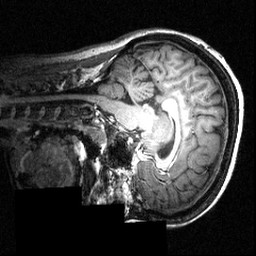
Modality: T1w
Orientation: sagittal
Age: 27
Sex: female
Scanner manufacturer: siemens
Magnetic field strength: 3.951 T
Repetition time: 1.5 s
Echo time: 0.00335 s